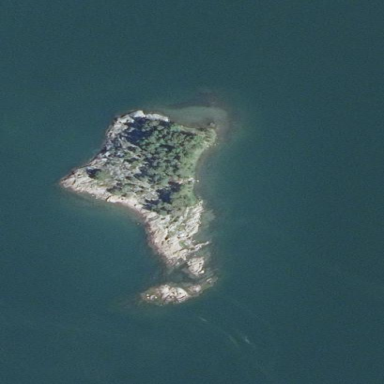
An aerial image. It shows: Islet along the coastline.